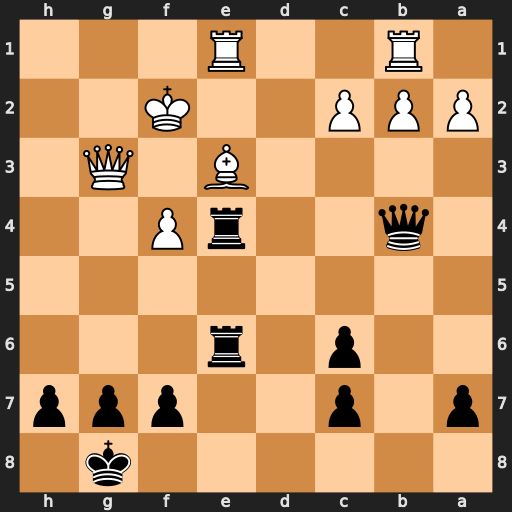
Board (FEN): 6k1/p1p2ppp/2p1r3/8/1q2rP2/4B1Q1/PPP2K2/1R2R3
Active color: b
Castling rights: -
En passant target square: -
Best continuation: Rxe3 Qxe3 Rxe3